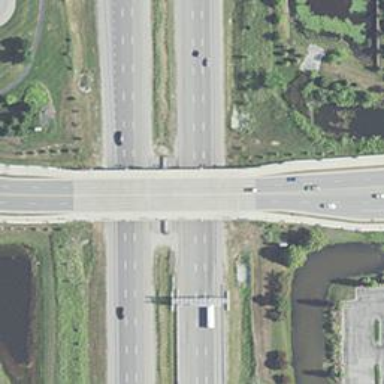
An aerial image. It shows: Tertiary road passing over bridge.